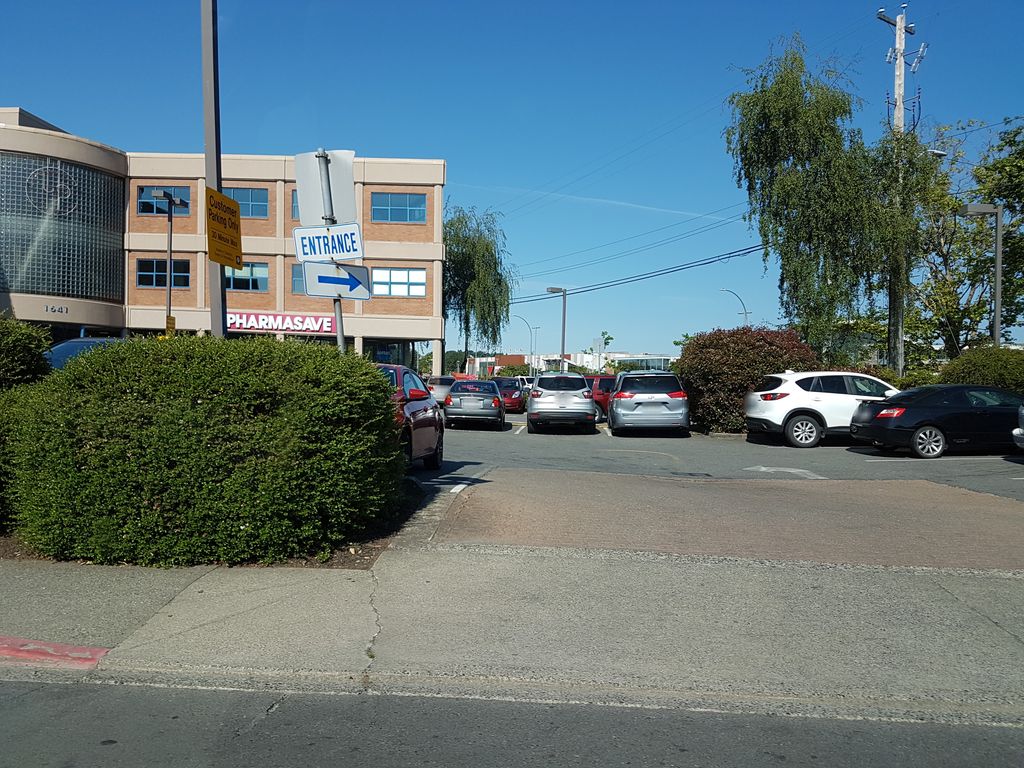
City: victoria